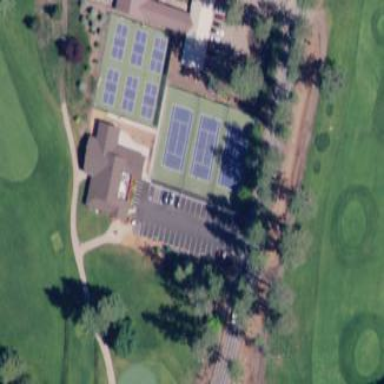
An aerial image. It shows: Tennis court on pitch.